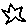
Label: star